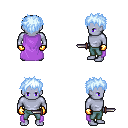
a pixel art fantasy rpg character, male body template, dark elf, purple skin, lavender cape, teal pants, white cyan bedhead hairstyle, gold gloves, dagger, four views (front, back, left, right), 2x2 character sprite sheet, small pixel art, hard edges, no anti-aliasing